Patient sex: M
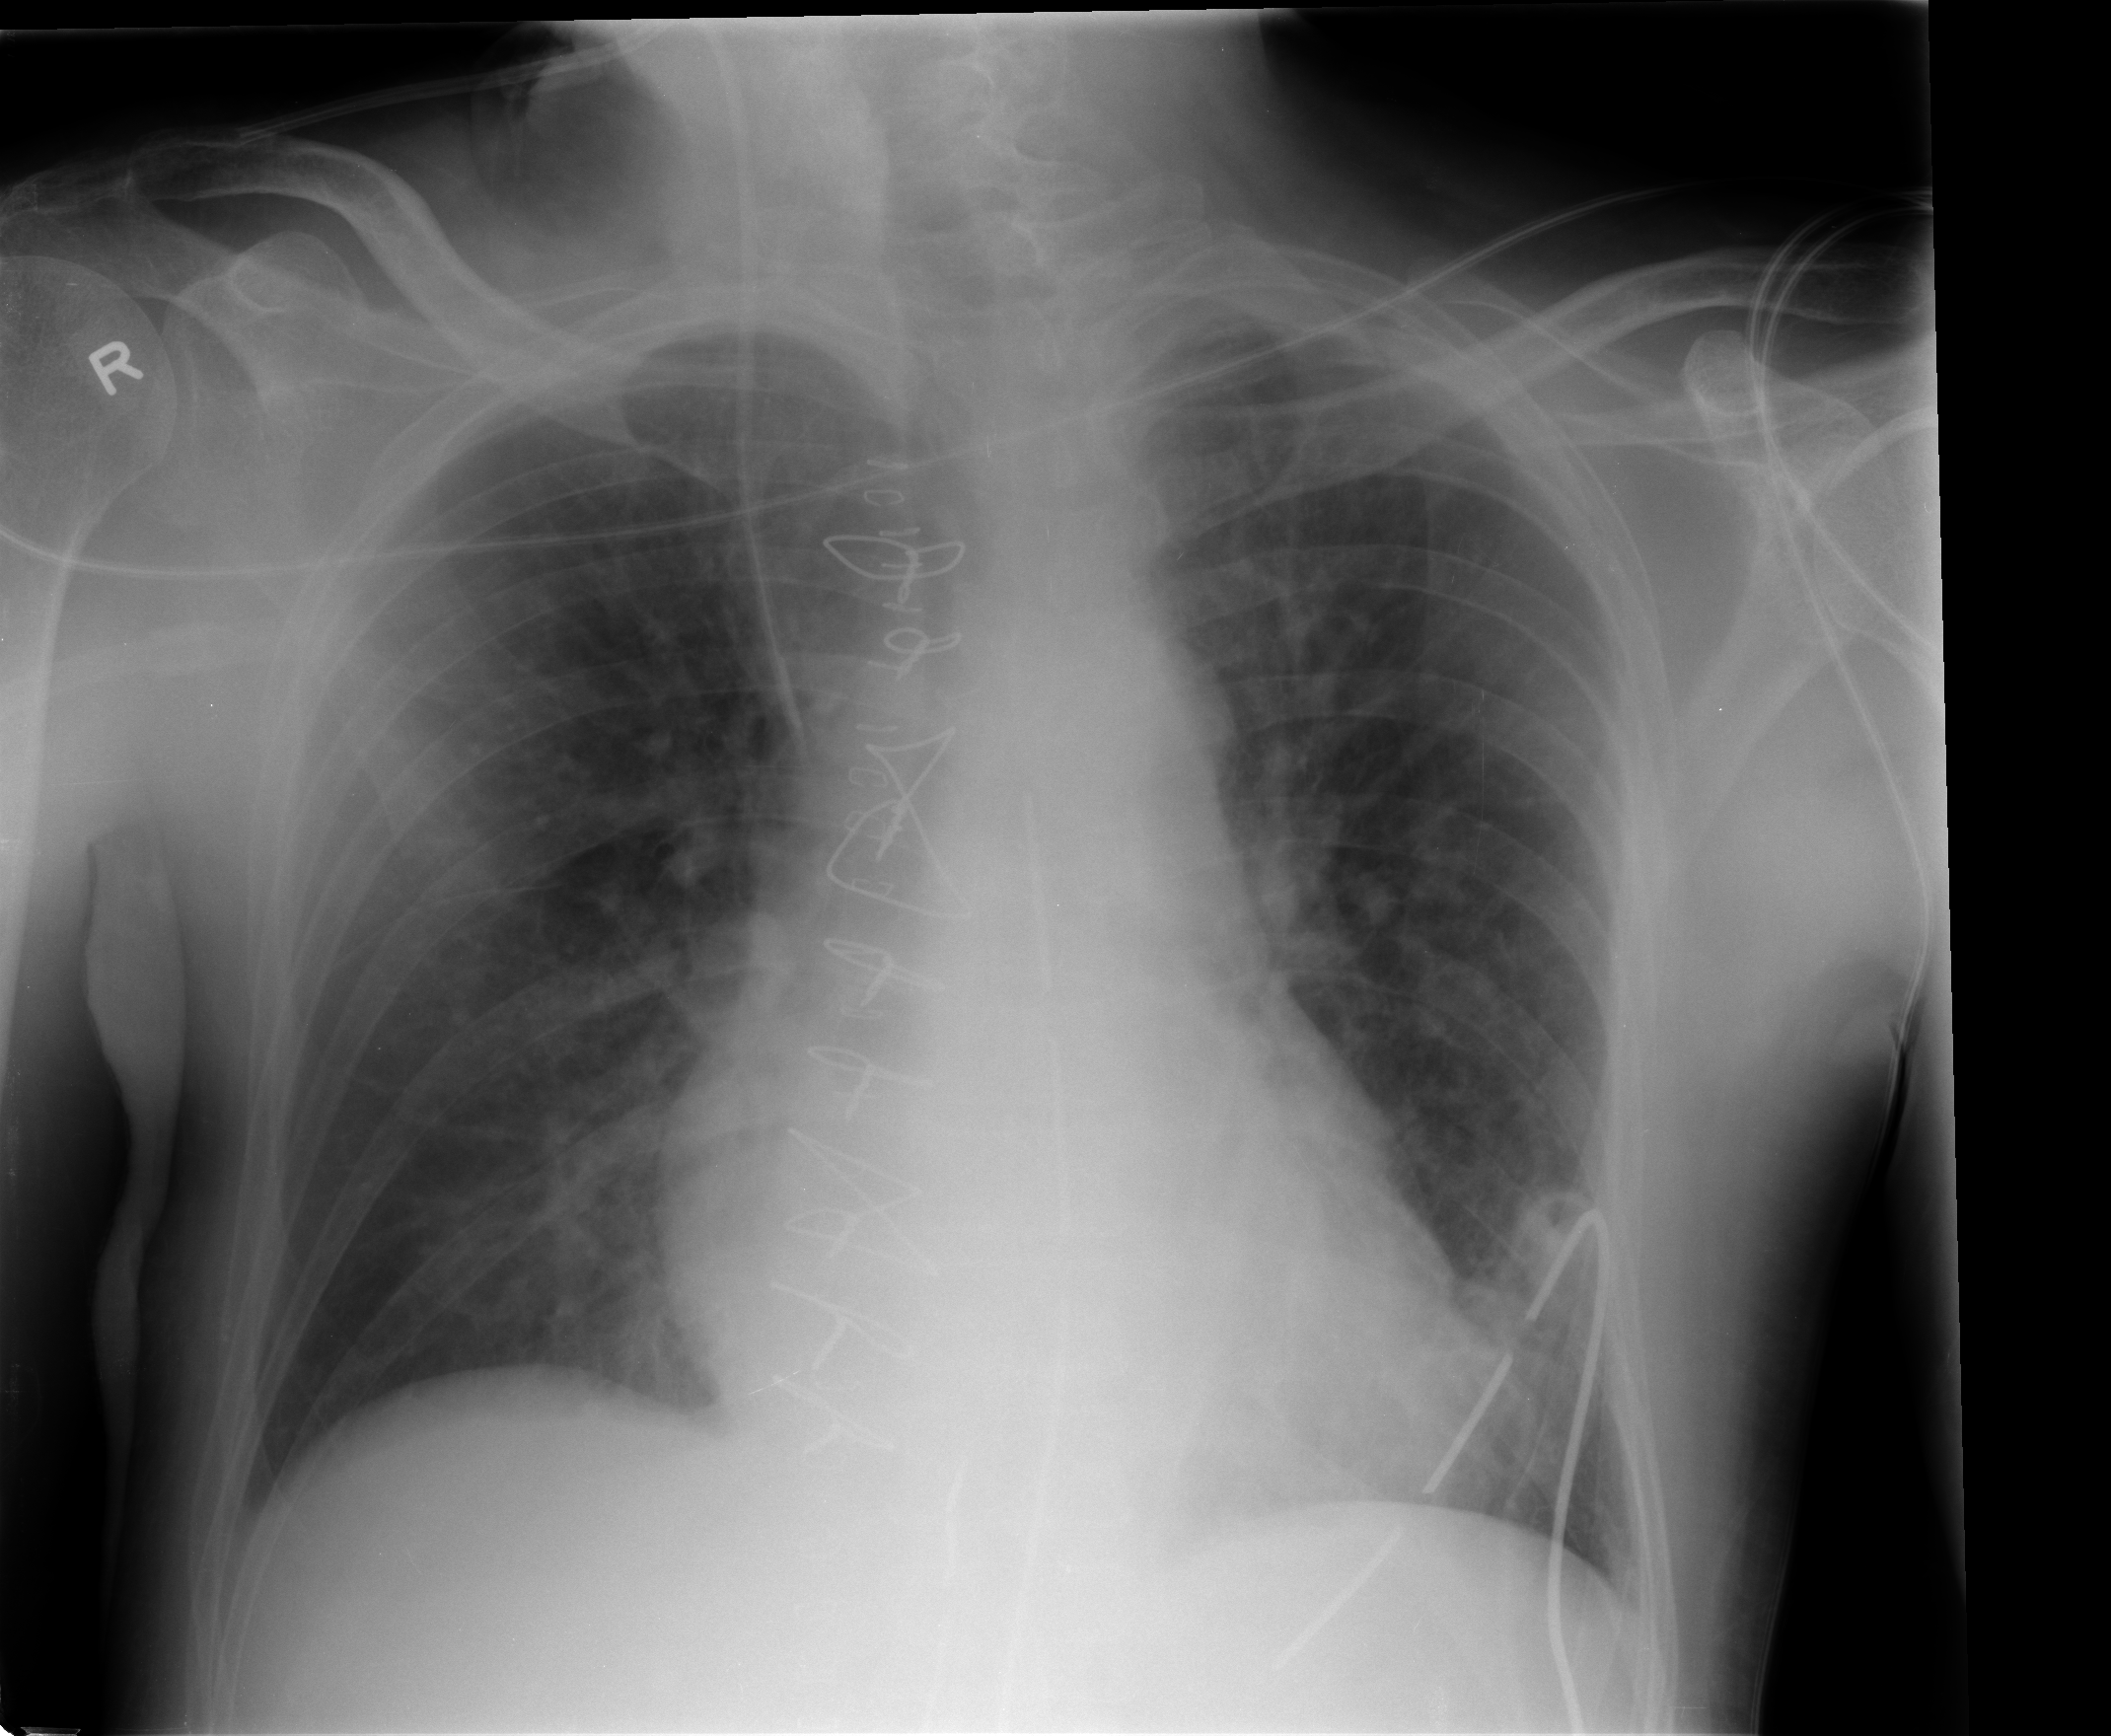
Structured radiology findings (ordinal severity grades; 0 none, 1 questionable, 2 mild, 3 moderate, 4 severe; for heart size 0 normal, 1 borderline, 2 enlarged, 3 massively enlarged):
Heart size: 1
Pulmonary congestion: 1
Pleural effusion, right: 0
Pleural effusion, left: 0
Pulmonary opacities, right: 0
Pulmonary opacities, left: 0
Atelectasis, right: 1
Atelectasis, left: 1